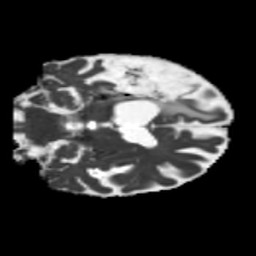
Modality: MD
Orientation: coronal
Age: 68
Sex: male
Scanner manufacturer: siemens
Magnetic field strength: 3 T
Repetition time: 5.25 s
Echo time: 0.08 s